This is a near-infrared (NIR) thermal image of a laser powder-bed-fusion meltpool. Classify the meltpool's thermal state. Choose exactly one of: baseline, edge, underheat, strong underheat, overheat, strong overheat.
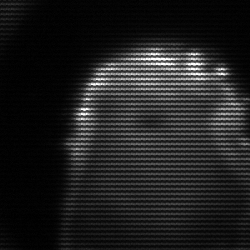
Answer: strong underheat